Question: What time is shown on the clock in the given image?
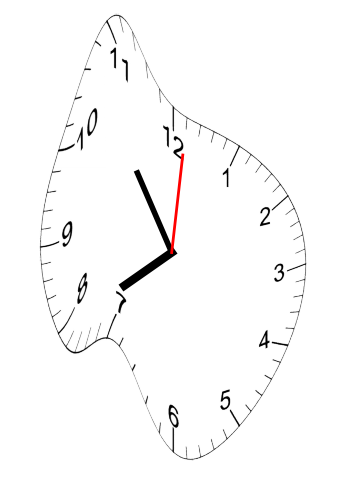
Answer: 07:54:01